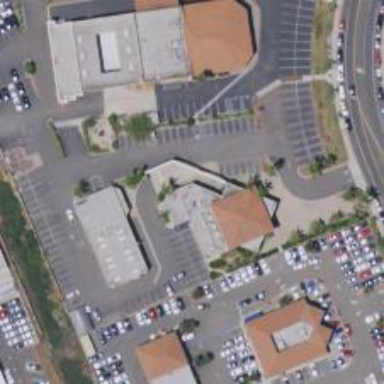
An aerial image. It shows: Car rental facility.